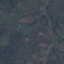
Land use / land cover class: HerbaceousVegetation